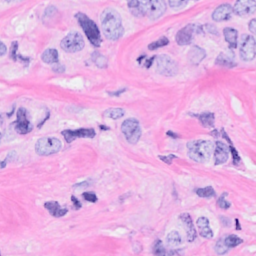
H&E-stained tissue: Breast